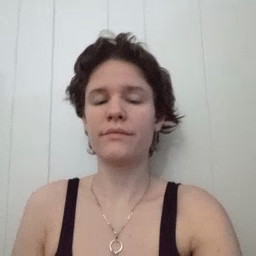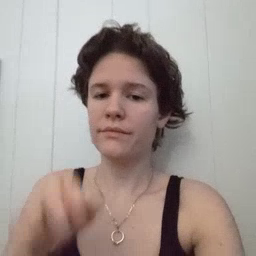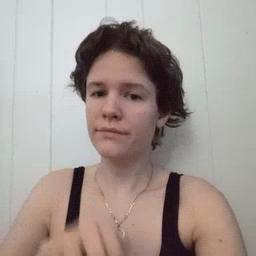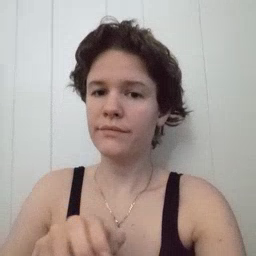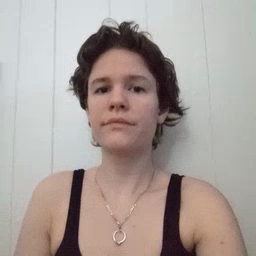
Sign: chair